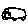
Label: car